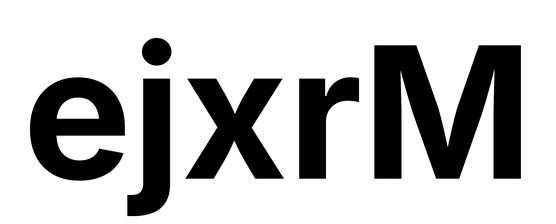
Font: Inter_Bold